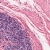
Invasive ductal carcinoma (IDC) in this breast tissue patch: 0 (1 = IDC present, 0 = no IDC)